Aerial crown-view tile of a tropical tree (Barro Colorado Island, Panama), acquired 20250818:
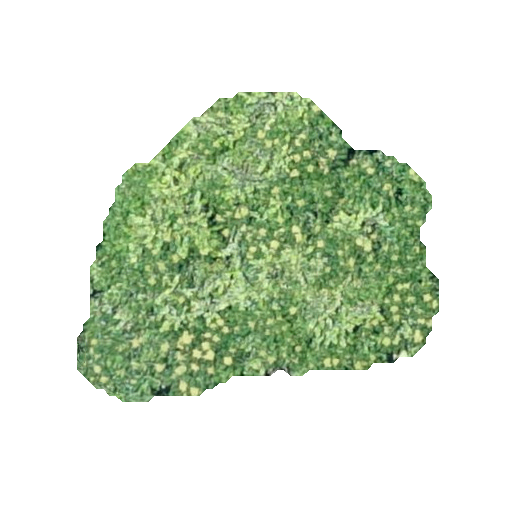
Species: Zanthoxylum ekmanii
GBIF accepted scientific name: Zanthoxylum ekmanii
Crown area: 116.898 m²